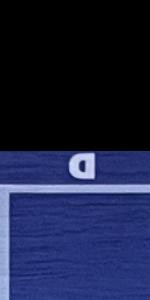
Label: Empty